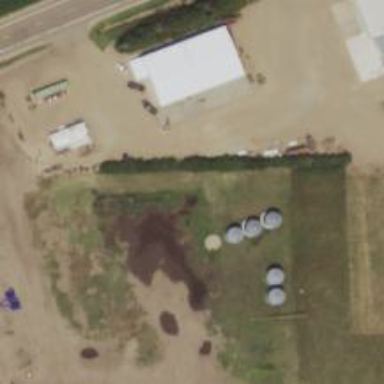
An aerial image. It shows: Silo.